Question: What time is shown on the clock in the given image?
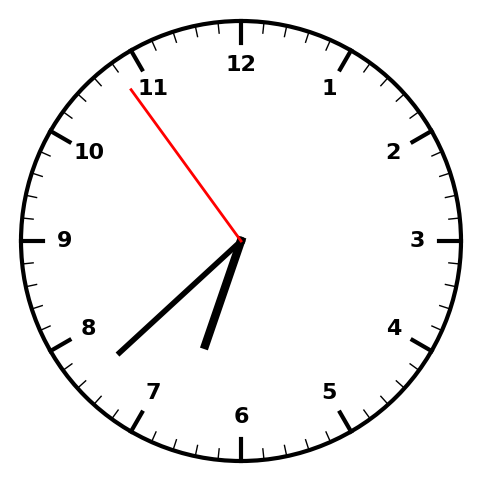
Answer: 06:37:54